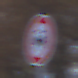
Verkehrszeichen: VerbotKraftwagen
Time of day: SunriseSunset
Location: Outdoor (Urban)
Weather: PartlyCloudy
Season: NotSpecified
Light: Natural